Question: I have a Code design question. Let me explain the scenario and then the question. I have 2 Panels below

Basically, the first panel on clicking start, opens the second panel. On the Second panel when the file is chosen (background blue). That file needs to be opened in the editor pane of the first panel.
The question is: What is the good practice to do it. Both my panels are separate classes. Currently the second panel keeps a reference to the first panel. And on selection, calls the respective method of the first class to output the csv. This is a bad design anyday.
How should the children frames refresh an aspect of the parent frame?
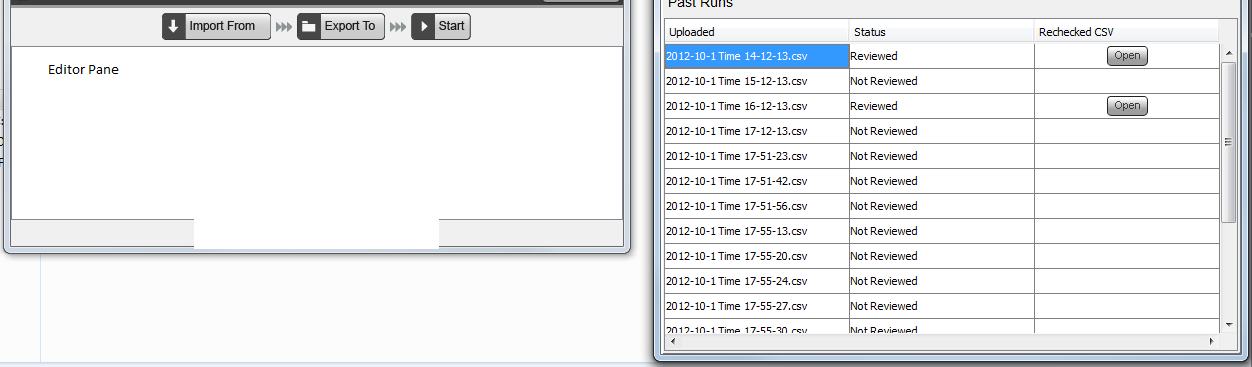
Answer: - use 'JDialog(parent, modal)' instead of 'JFrame', could be depends of modality- create 'JDialog' only one time, reuse this container for another event came from parent- 'JDialog.setDefaultCloseOperation(JDialog.HIDE_ON_CLOSE)', then every next actions are only about 'setVisible(true/false)' wrapped in 'invokeLater()'- then return (check if contents changed, changes back to the parent- you can to put there verifications by users action from 'JOptionPane("DYW to save changes ??"))'